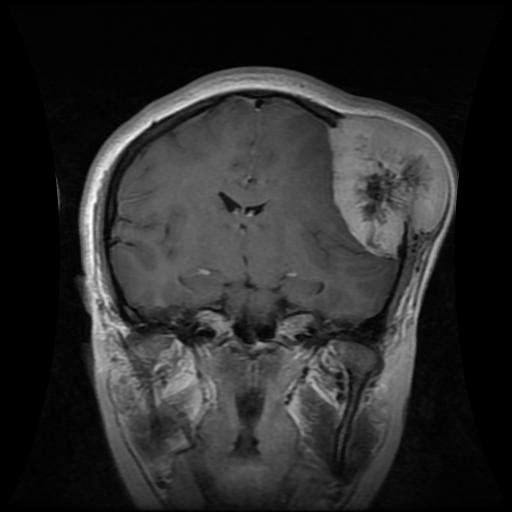
Label: meningioma